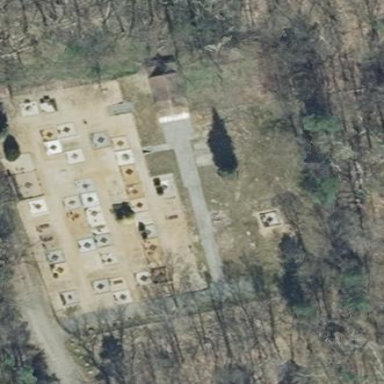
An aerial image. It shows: Cemetery.